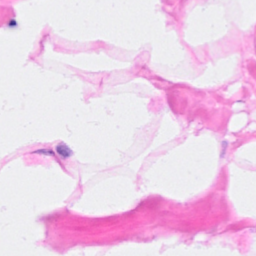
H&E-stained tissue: Breast